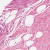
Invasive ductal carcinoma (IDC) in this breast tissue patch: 0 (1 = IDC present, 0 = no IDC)